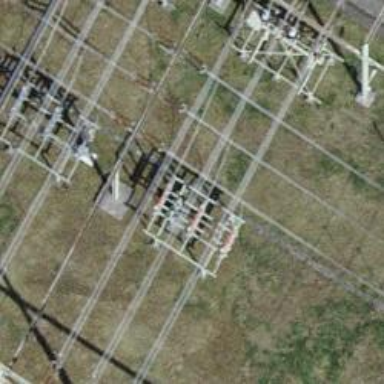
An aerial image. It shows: Power line with 3 cables. It uses busbar.